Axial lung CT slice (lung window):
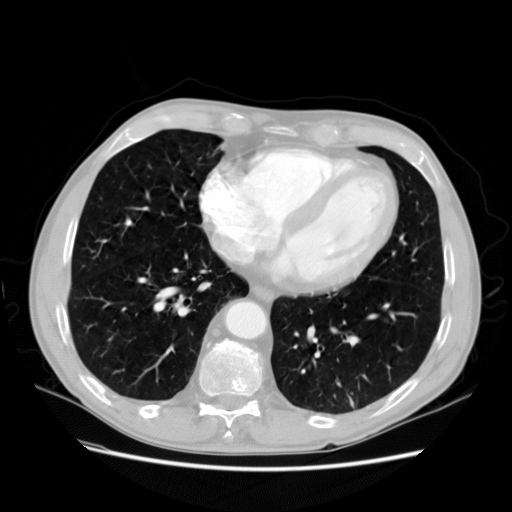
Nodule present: no